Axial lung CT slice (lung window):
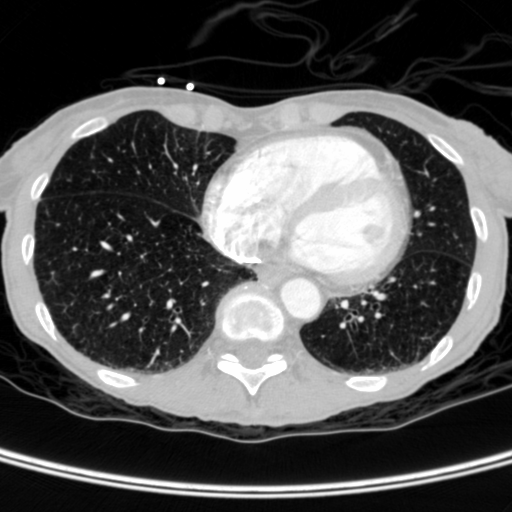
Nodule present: no